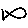
Label: fish